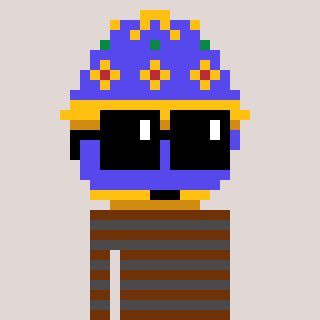
a pixel art character with square black sunglasses, a faberge-shaped head and a grayscale-colored body on a warm background